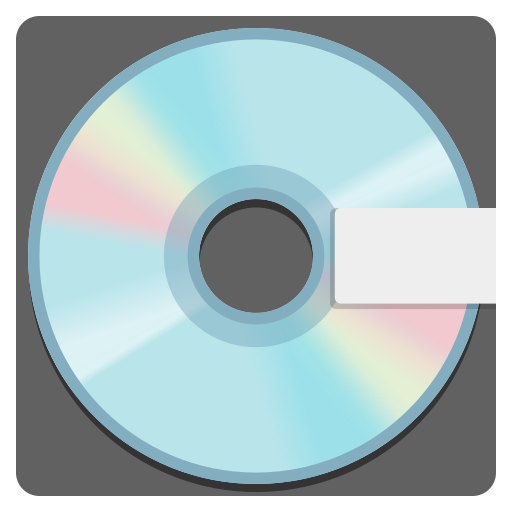
Emoji: 💽